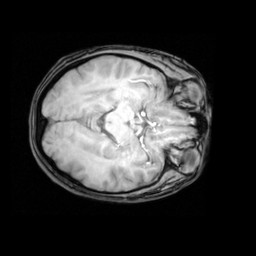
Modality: T1w
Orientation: axial
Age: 30
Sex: female
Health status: healthy
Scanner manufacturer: philips
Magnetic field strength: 3 T
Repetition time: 0.012 s
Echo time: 0.0037 s